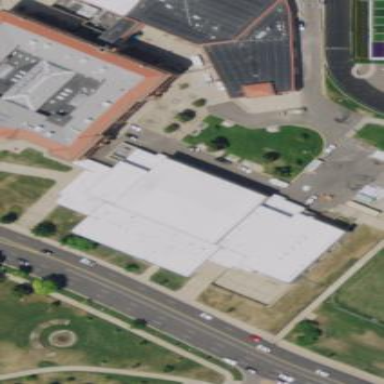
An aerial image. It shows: Building with brown roof. The brown color adds warm touch to the structure.